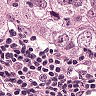
Metastatic tissue present: yes